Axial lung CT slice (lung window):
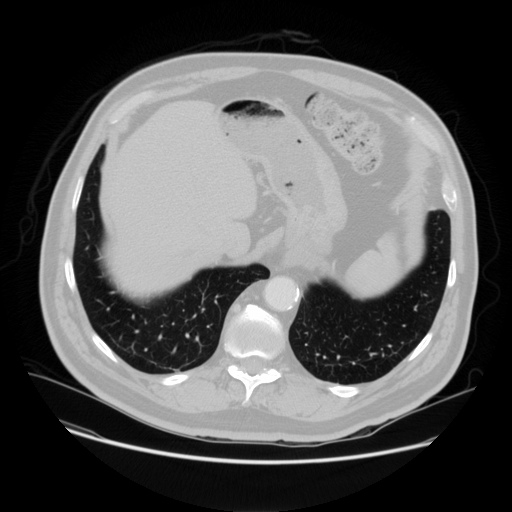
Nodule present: no